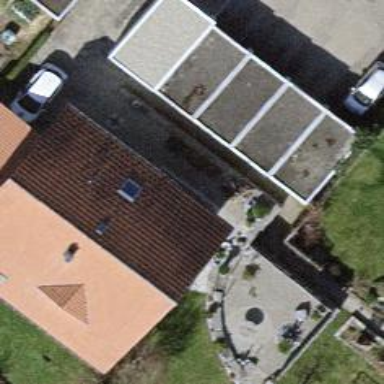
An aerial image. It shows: Group of garages.